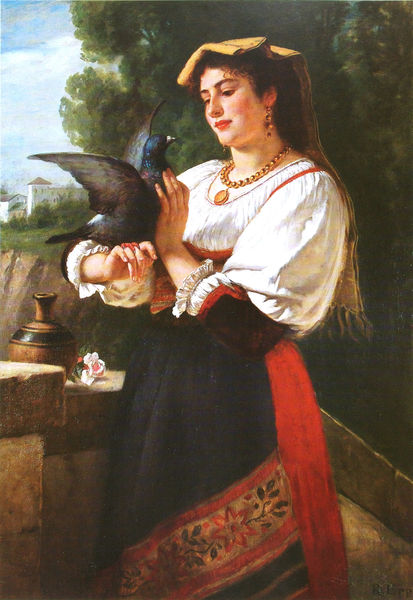
Titel: Die schöne Italienerin
Künstler: Rudolf Epp
Standort: Eberbach
Institution: Privatbesitz
Schlagwörter: baum, blau, felsen, flügel, gemälde, hand, himmel, kopf, schatten, vogel, wasser, weiß, wolken, bäume, grün, landschaft, mädchen, stadt, blume, blumen, braun, bunt, finger, frau, frisur, hintergrund, hut, kleid, licht, mund, nase, ohr, ohrring, schmuck, schwarz, tisch, blüte, blüten, dach, dame, gebäude, haus, rose, rot, schal, schleier, tuch, weg, wiese, wolke, haube, malerei, muster, ornament, rock, flasche, hemd, jung, mütze, arm, arme, bluse, falten, federn, gefieder, kleidung, stehen, stein, steine, taube, bildnis, portrait, porträt, signatur, öl, häuser, vogle, brüstung, büsche, kirche, bestickt, fransen, gewand, gold, haare, lange haare, stehend, stickerei, stoff, ohrringe, saum, borte, lippen, puffärmel, rosa, schön, wald, fliegen, turm, kanne, krug, vase, kopfbedeckung, lächeln, schürze, spanien, wangen, liebe, schnabel, italien, ort, mieder, abhang, hang, kette, dorf, mauer, romantik, flattern, treppe, balcony, blue, hands, hat, red, stairs, steps, white, women, black, blouse, bordüre, dress, face, golden, green, hair, lady, nose, painting, sit, skirt, wall, woman, yellow, kopftuch, floral, flowers, pattern, brown, geländer, pot, staircase, rüsche, rüschen, ring, halskette, gefäß, spanisch, burg, medaillon, ringe, stern, abgrund, streicheln, tracht, zigeunerin, anhänger, amulett, flower, liebesbrief, cloud, clouds, greek, sky, stone, tree, background, building, ear, field, girl, head, house, landscape, peasant, young, frauenbildnis, trees, village, treppengeländer, costume, eyes, sash, spain, spanish, forest, grass, villa, rabe, weich, stren, italienerin, shawl, kopfschmuck, castle, color, chin, mouth, scarf, textiles, bird, birds, necklace, haartracht, smile, wings, tonkrug, kpftuch, fence, town, roses, smiling, urn, italy, outside, city, rote lippen, cheeks, buildings, himmer, tierliebe, rote wangen, animal, folklore, kann, apron, bottle, ceramic, cloth, coin, dove, earring, earrings, foreground, foregroundb, gender, gypsy, halshette, headscarf, hämde, medaillion, ohhring, pidgeon, pigeon, pigon, red lips, stroke, stroking, tonkruf, vessel, vvase, woven, fingers, beautiful, lips, long hair, native, ungarn, rich, shirt, lcht, hold, jug, standing, wing, pet, dive, krig, veil, sleeves, black dress, embroidery, traditional, rab, countryside, kind, touch, pretty, sexuality, blaue schürze, turkish, holding, chain, cuffs, pendant, brieftaube, broen, brunette, vogel taube, perched, facing, headdress, curly hair, ttfrau, jar, brows, traditional costume, lipstick, young lady, flask, country girl, earings, necklet, scratch, jewellery, tender, ruby, neclace, petting, woaman, gipsy, gofrau, mantilla, neckless, care, dohle, tradition, viel, perch, carrier, prt, blue bird, schüurze, caressing, starling, flowe, woman with bird, neackleace, necklase, vial, blackbird, kindness, blck bird